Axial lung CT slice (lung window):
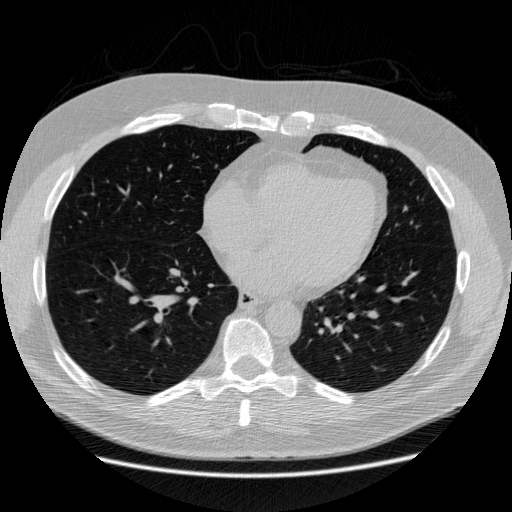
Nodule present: no